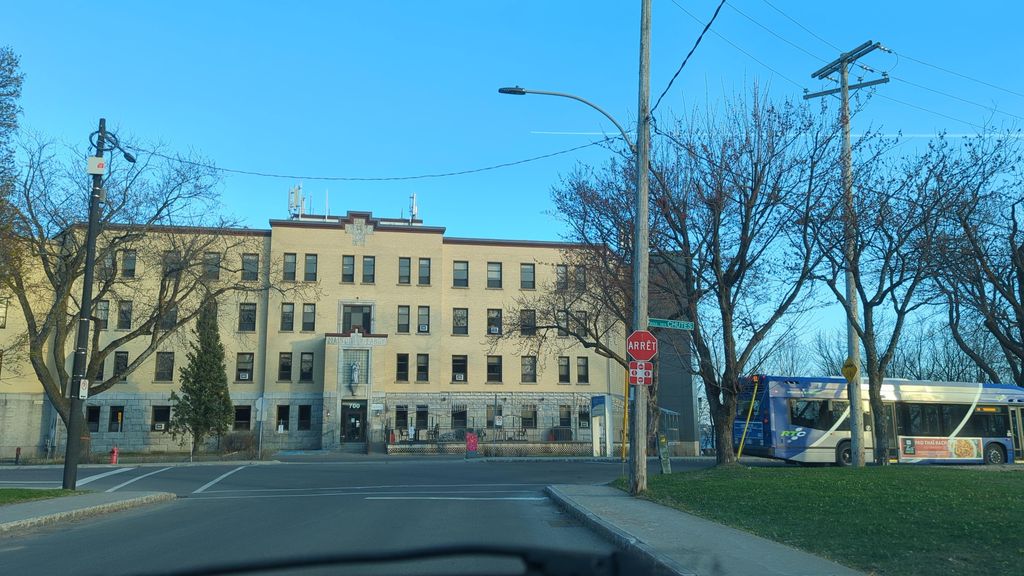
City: quebec_city